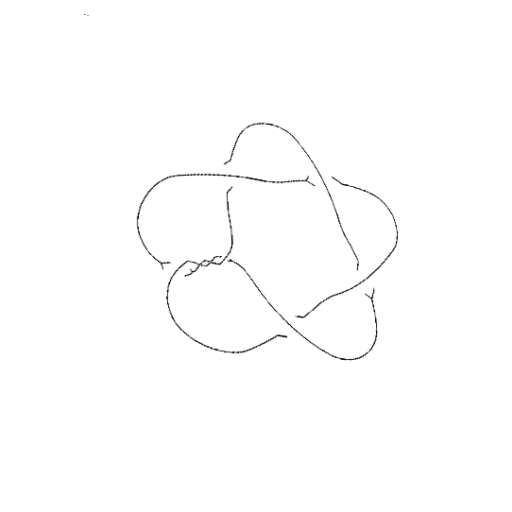
Crossing number: 8